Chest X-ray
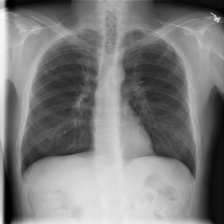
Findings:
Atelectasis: negative
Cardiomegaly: negative
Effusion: negative
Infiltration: negative
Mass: negative
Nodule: negative
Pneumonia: negative
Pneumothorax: negative
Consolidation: negative
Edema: negative
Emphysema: negative
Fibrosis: negative
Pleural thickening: negative
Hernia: negative